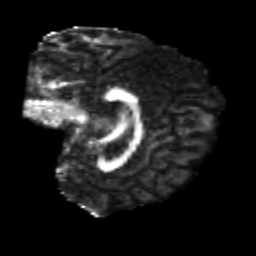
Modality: FA
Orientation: sagittal
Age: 23
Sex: female
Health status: healthy
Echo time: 0.074 s